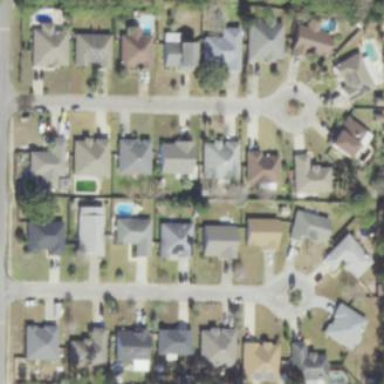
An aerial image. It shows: Residential area consisting of single-family homes.